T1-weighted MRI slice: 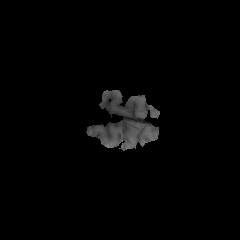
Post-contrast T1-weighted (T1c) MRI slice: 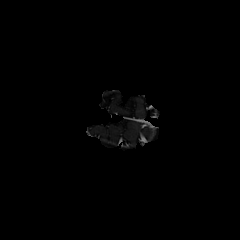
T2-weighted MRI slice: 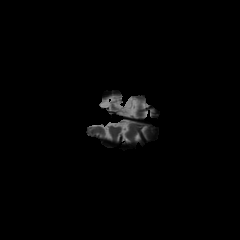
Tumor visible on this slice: no